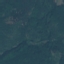
Land use / land cover: Forest